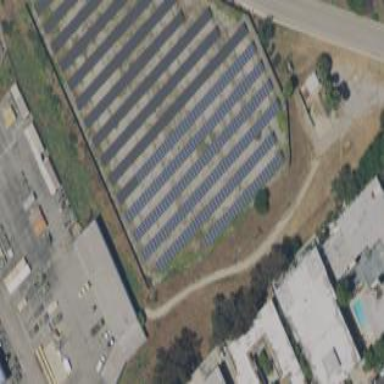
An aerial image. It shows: Solar power generator using photovoltaic panels.